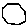
Label: hexagon